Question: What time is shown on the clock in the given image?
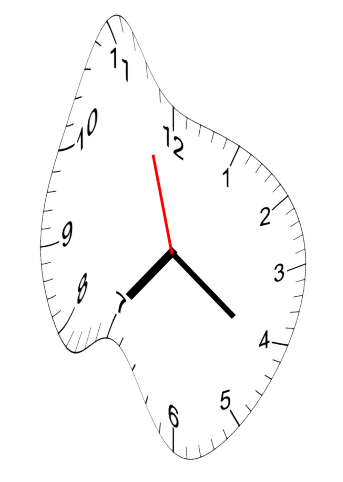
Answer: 07:20:57